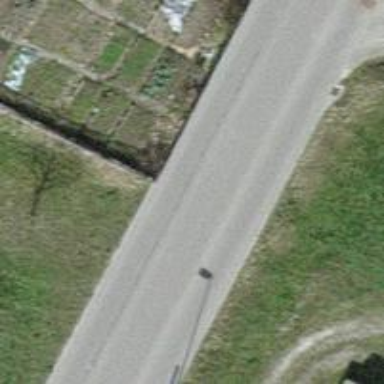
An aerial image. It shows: Tertiary road with asphalt surface and no sidewalks.